Question: I am trying to change the navigation drawer position to a bit padded from the left like the new playstore icon . I have tried adding padding . But it doesn't work. Can anyone suggest a hint of how it should be achieved.

Have tried this but doesn't work
'''
ImageView view = (ImageView)findViewById(android.R.id.home);
view.setPadding(50, 0,0,0);
mDrawerToggle = new ActionBarDrawerToggle(this, mDrawerLayout,
R.drawable.ic_drawer, // nav menu toggle icon
R.string.app_name, // nav drawer open - description for
// accessibility
R.string.app_name // nav drawer close - description for
// accessibility
)
'''
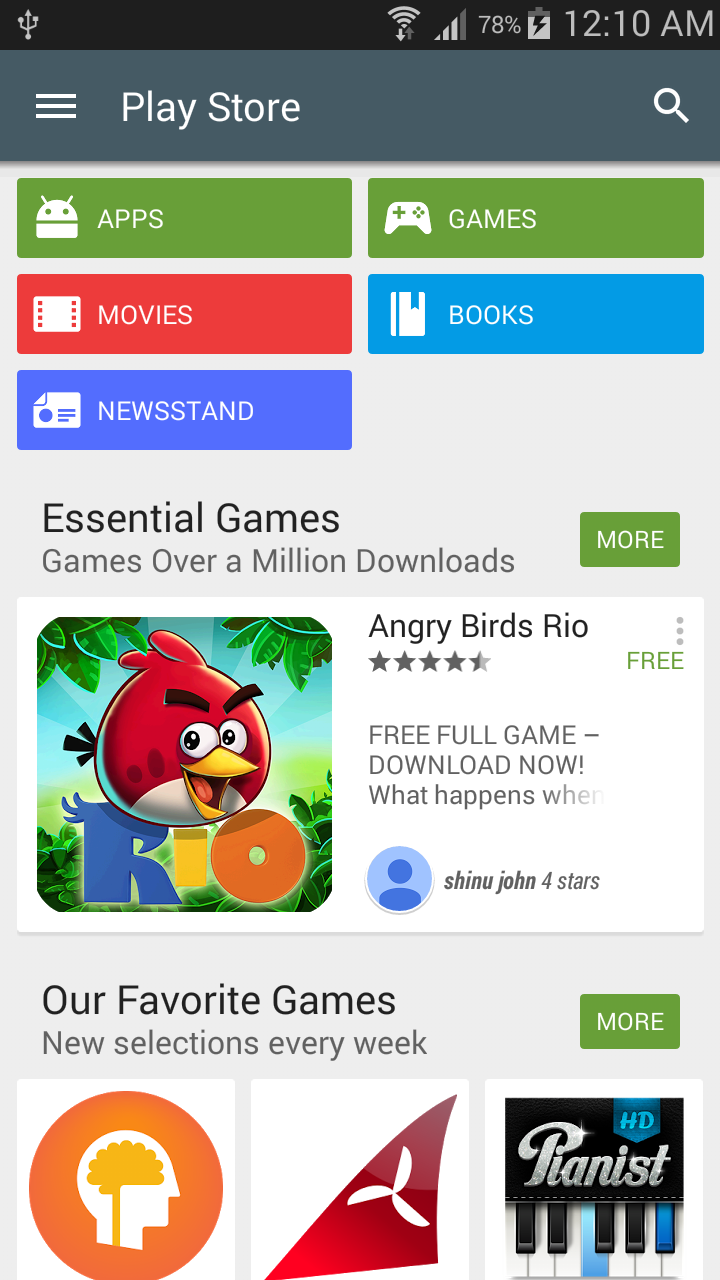
Answer: Used the v7-support library to solve the issue . Thanks to @tyczj .
'''
import android.support.v7.app.ActionBarDrawerToggle;
private ActionBarDrawerToggle mDrawerToggle;
mDrawerToggle = new ActionBarDrawerToggle(this, mDrawerLayout,
// nav menu toggle icon
R.string.app_name, // nav drawer open - description for
// accessibility
R.string.app_name // nav drawer close - description for
// accessibility
) {
@Override
public void onDrawerClosed(View view) {
toolbar.setTitle(mTitle);
// calling onPrepareOptionsMenu() to show action bar icons
supportInvalidateOptionsMenu();
}
@Override
public void onDrawerOpened(View drawerView) {
toolbar.setTitle(mDrawerTitle);
getSupportFragmentManager().popBackStackImmediate();
supportInvalidateOptionsMenu();
}
};
'''